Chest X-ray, AP view. Patient: 49 years old, sex M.
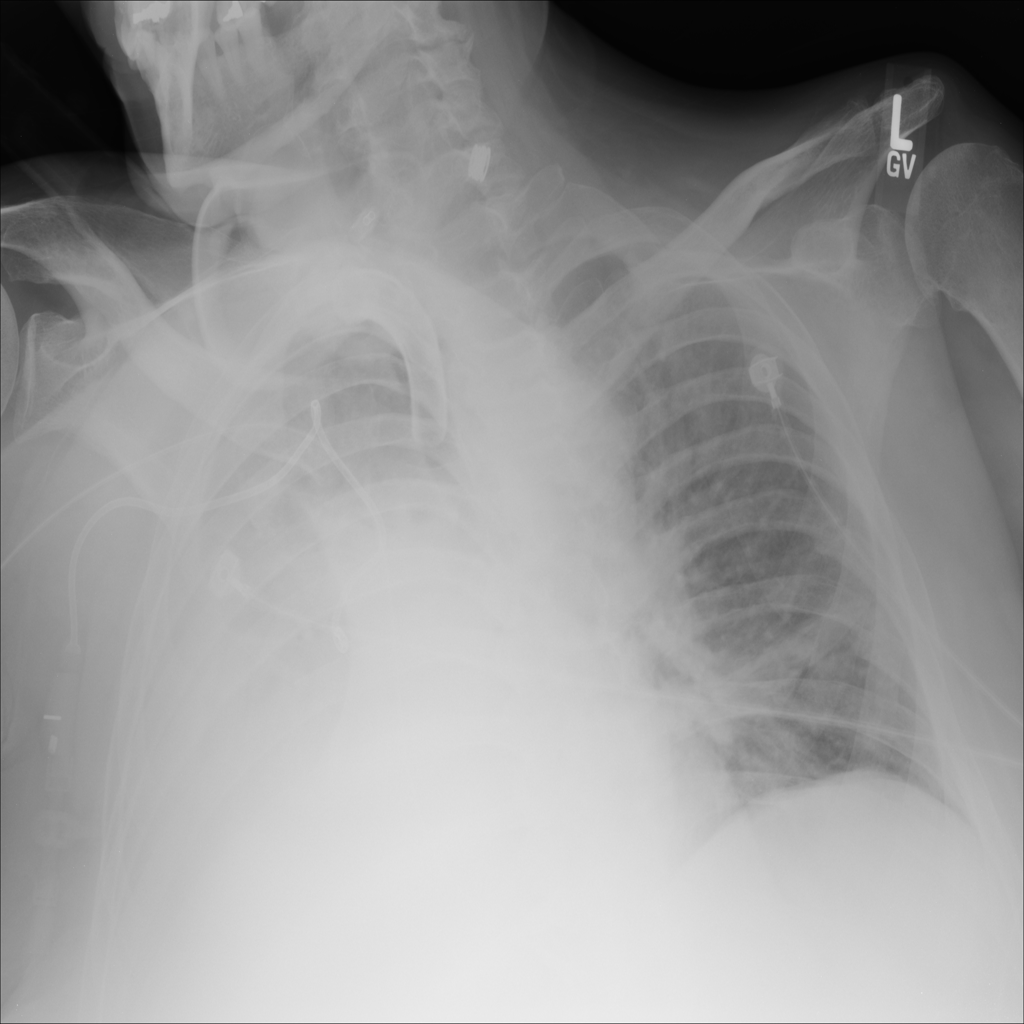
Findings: No Finding